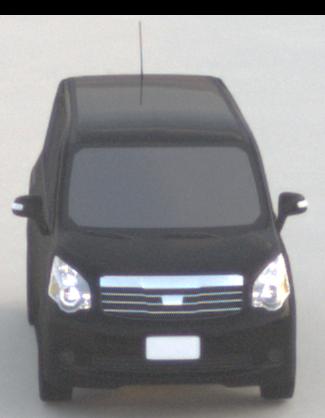
Make: Toyota
Model: Noah
Detailed model: Voxy R70G
Model produced from: 2007
Model produced until: 2013
Doors: 5
Color: black
Road condition: dry road
Daytime: sunrise or sunset
Contrast: low contrast